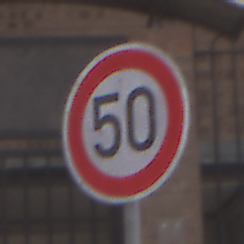
Verkehrszeichen: Geschwindigkeit50
Umgebung: Outdoor, Urban
Tageszeit: MorningAfternoon
Wetter: Overcast
Licht: Natural
Jahreszeit: NotSpecified
Kontrast: LowContrast